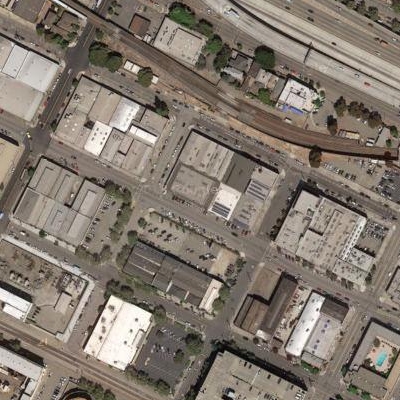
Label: cIndustry